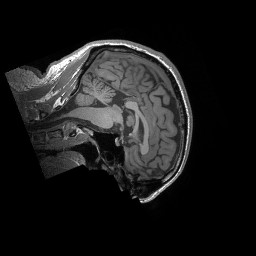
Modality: T1w
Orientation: sagittal
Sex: male
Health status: ill
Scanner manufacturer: siemens
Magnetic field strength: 3 T
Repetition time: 1.66 s
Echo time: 0.00254 s